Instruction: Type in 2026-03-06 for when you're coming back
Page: home
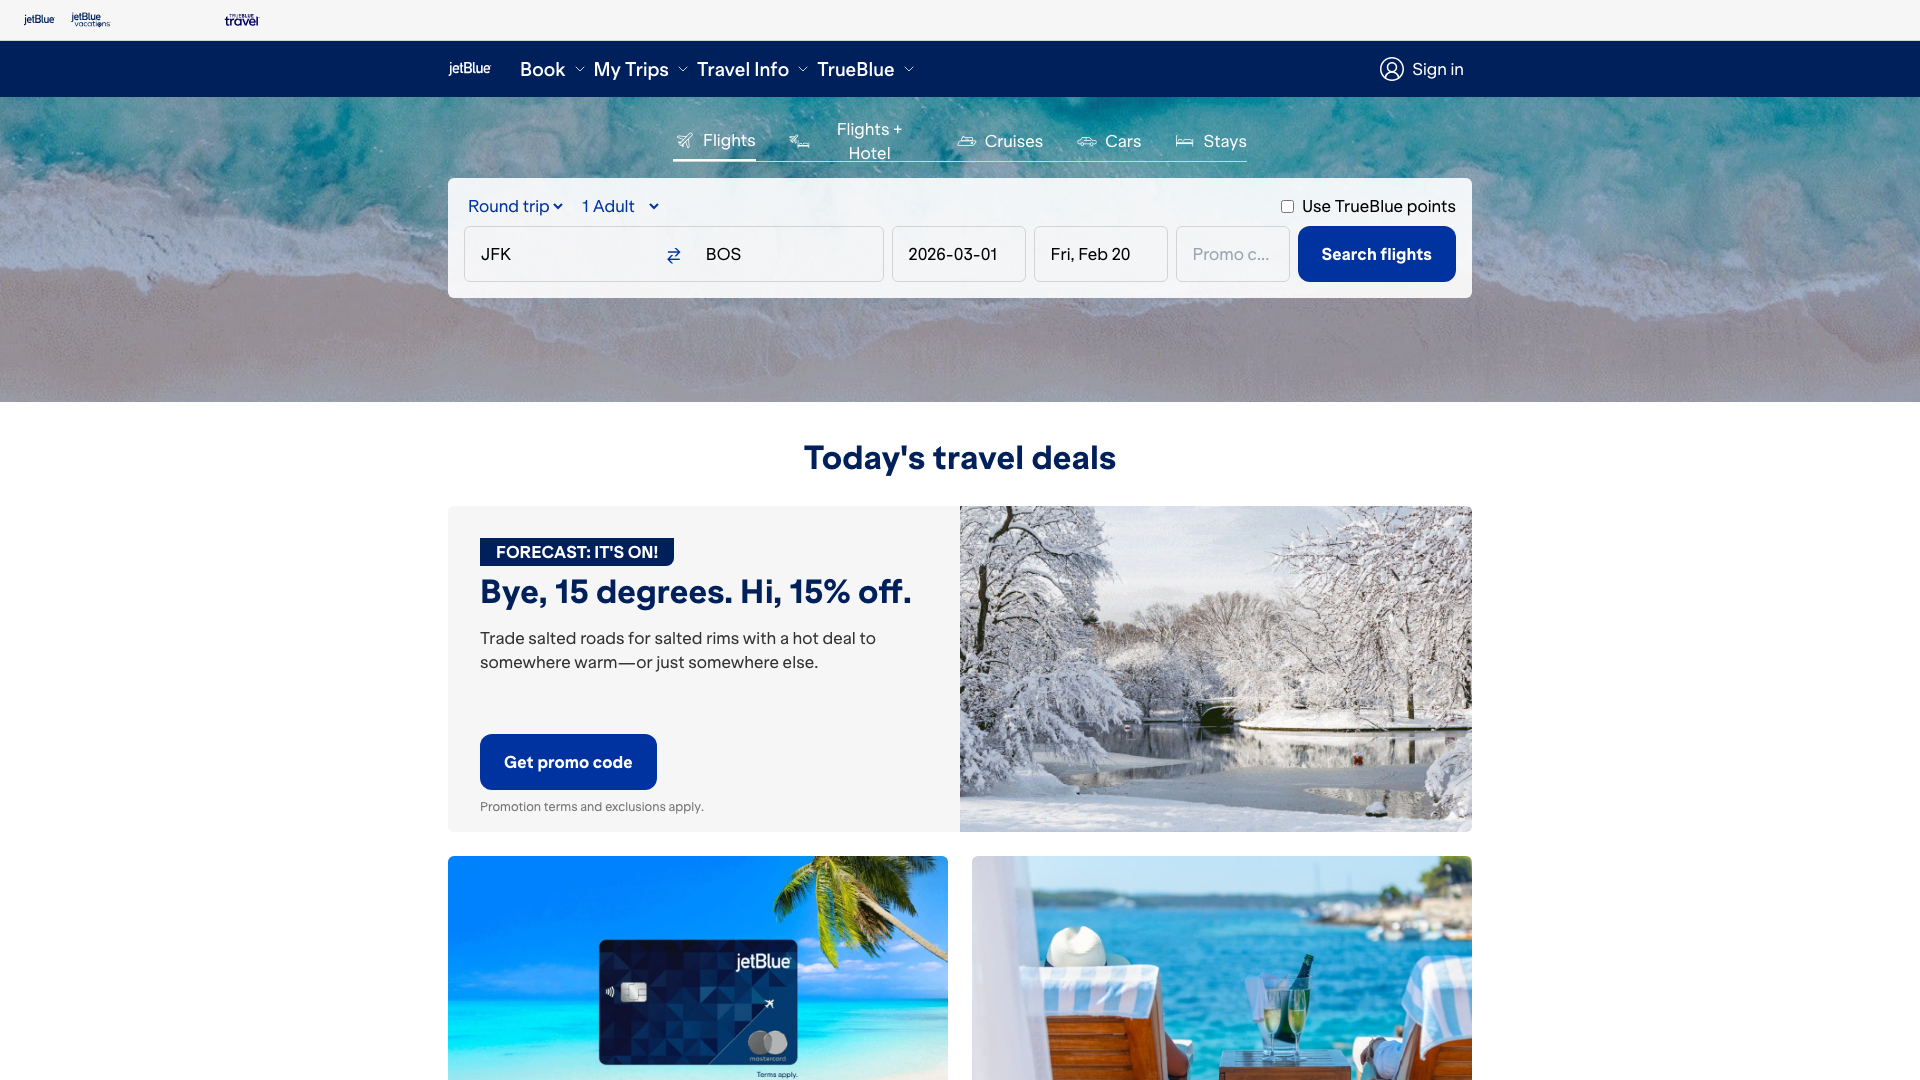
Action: type